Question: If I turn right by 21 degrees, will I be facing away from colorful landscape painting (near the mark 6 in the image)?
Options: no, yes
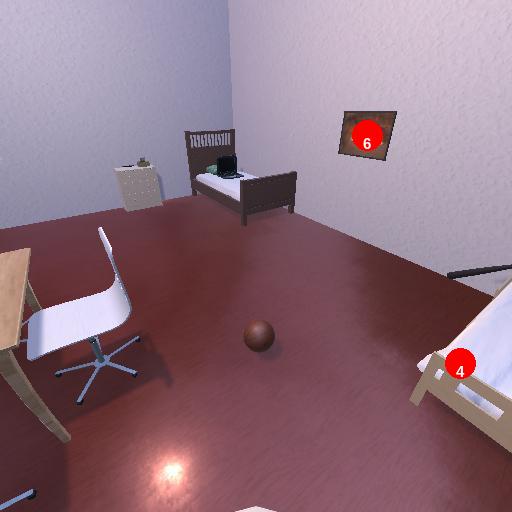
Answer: no